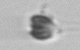
Label: Apedinella